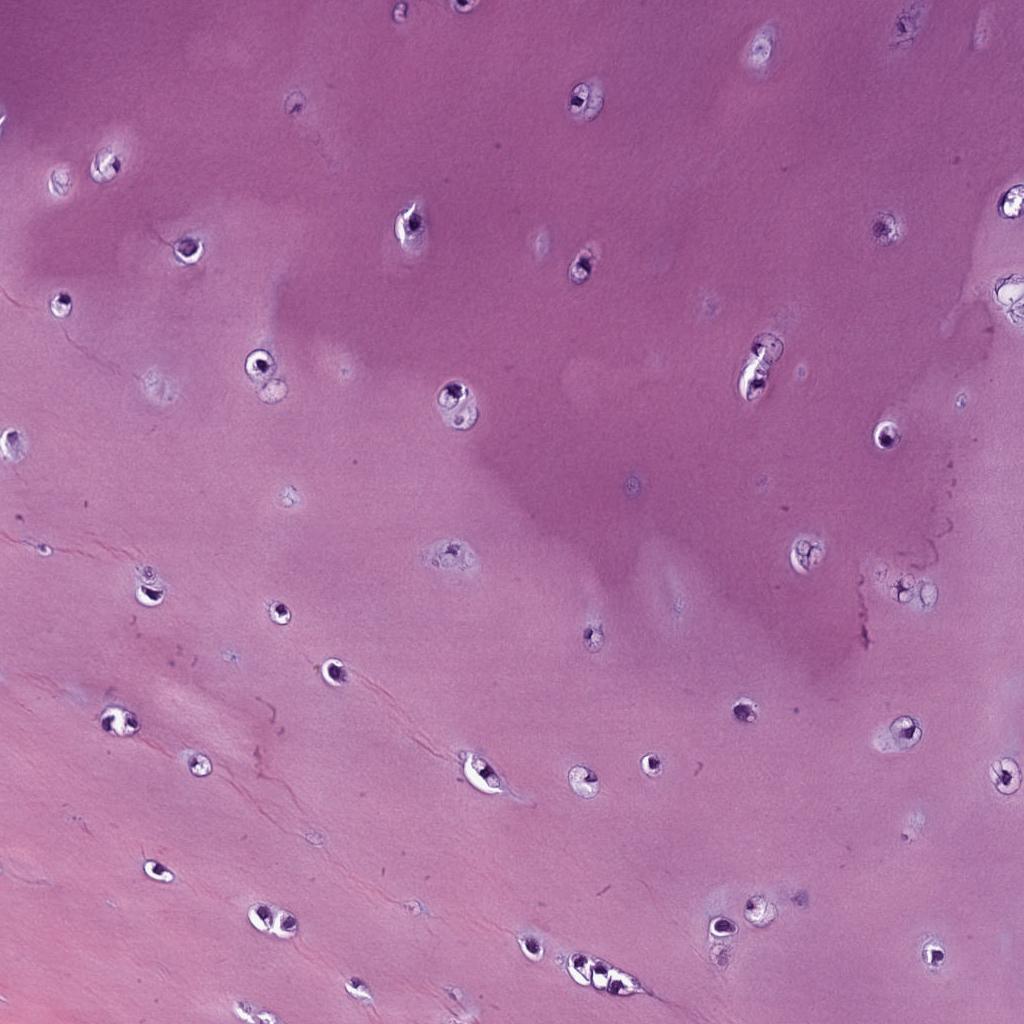
Label: Non-Tumor